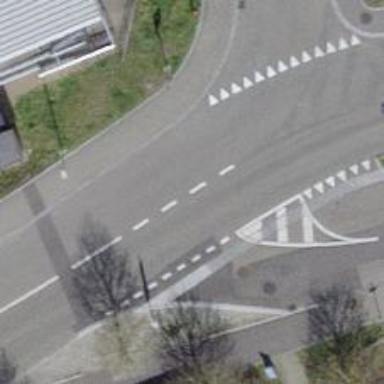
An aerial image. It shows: Cobblestone footway with grade 1 tracktype.